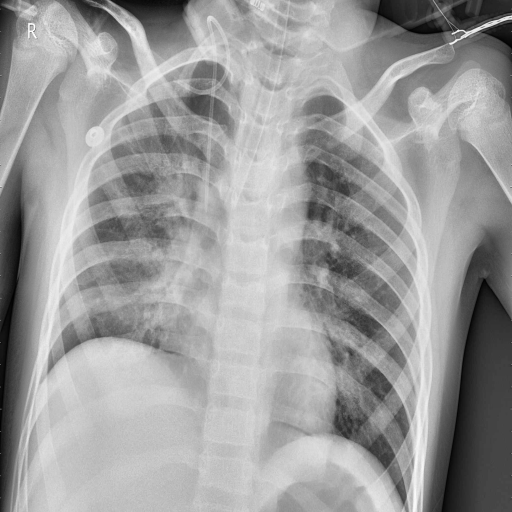
Finding: PNEUMONIA